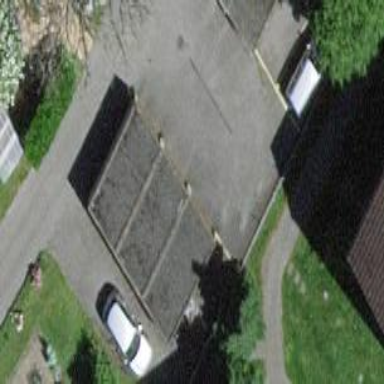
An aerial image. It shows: Group of garages.